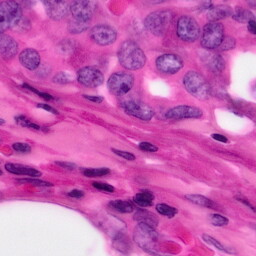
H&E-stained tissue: Pancreatic